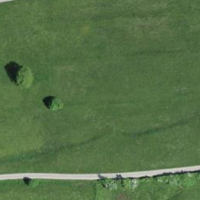
EUNIS habitat code: 24
Species observed at this site:
Linaria vulgaris